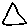
Label: triangle